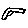
Label: hexagon